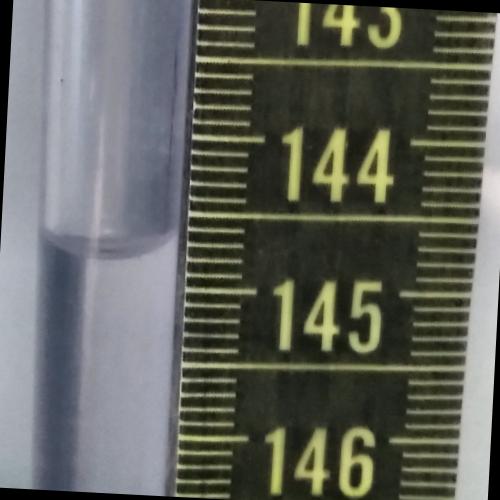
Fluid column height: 144.7 cm